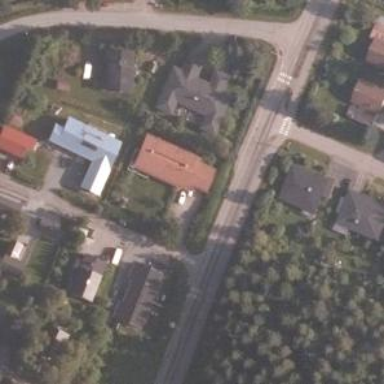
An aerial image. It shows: Asphalt cycleway.